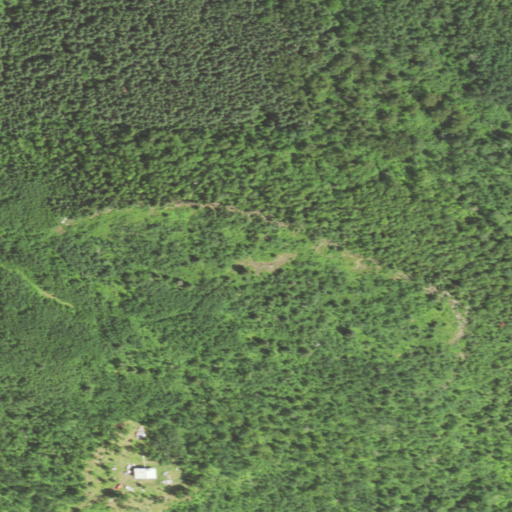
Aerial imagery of mountain in Minnesota named Murphy Mountain containing deciduous forest, evergreen forest, mixed forest, low intensity development, and grassland